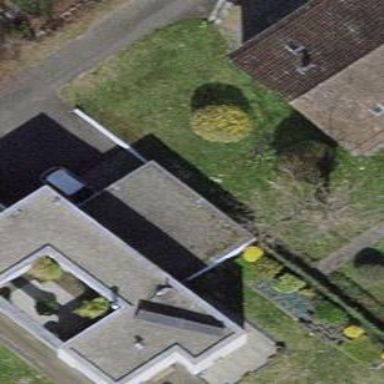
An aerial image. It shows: View of roof of building.